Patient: sex M, age 49
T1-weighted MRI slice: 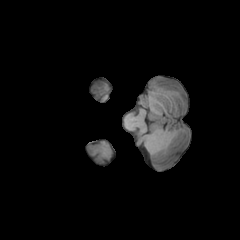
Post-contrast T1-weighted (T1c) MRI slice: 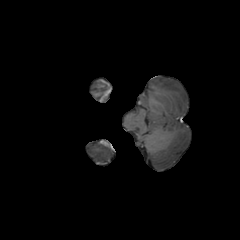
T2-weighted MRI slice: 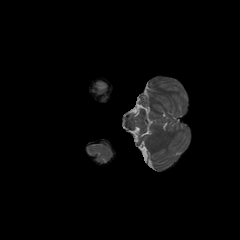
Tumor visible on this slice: yes
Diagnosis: Glioblastoma, IDH-wildtype
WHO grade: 4